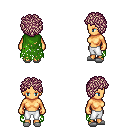
a pixel art fantasy rpg character, female body template, human, tanned skin, green tattered cape, white pants, white blonde curly afro hairstyle, white slippers, four views (front, back, left, right), 2x2 character sprite sheet, small pixel art, hard edges, no anti-aliasing